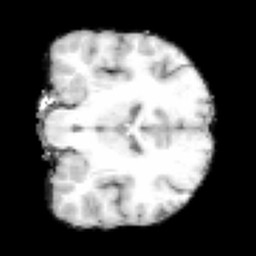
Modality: T1w
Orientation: coronal